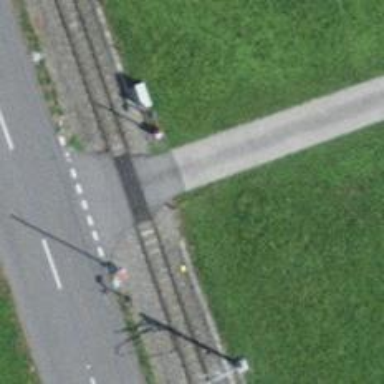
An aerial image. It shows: Level crossing along the railway.